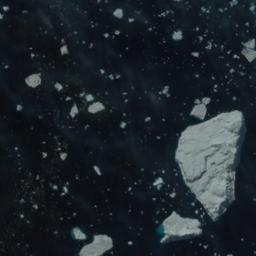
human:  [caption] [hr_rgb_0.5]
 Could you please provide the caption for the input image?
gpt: A large piece of ice and many small pieces of ice floating around it float on the deep blue sea .

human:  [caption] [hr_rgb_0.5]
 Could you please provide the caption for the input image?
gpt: A lot of small pieces of sea ice and an ice hummock float in the deep blue sea .

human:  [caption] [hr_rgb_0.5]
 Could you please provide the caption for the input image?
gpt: There is a big ice and many small ice on the deep blue sea .

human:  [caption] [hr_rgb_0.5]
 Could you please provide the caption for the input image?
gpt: Sea ice is surrounded by water .

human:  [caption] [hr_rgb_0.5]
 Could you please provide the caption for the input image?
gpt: There are many small pieces of sea ice and a larger one .